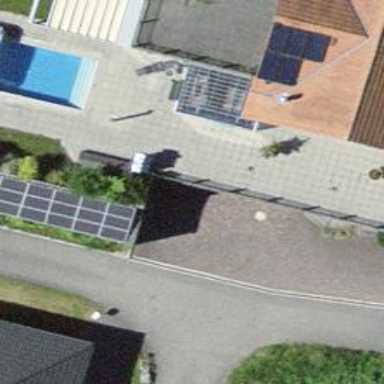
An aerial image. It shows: Residential building.